Field crop: maize
Growth stage: 1
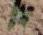
Species: chenopodium